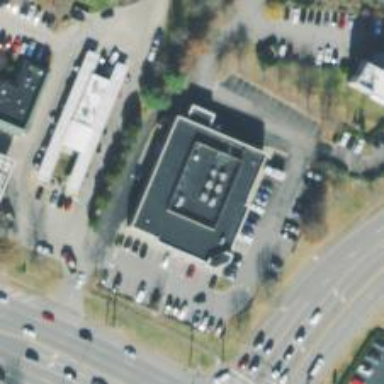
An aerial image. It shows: Pharmacy providing healthcare services.